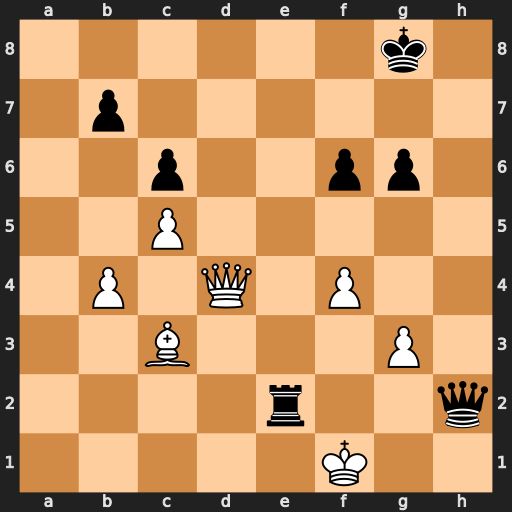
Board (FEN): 6k1/1p6/2p2pp1/2P5/1P1Q1P2/2B3P1/4r2q/5K2
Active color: w
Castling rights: -
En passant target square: -
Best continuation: Qc4+ Kf8 Qxe2